Aerial crown-view tile of a tropical tree (Barro Colorado Island, Panama), acquired 20250317:
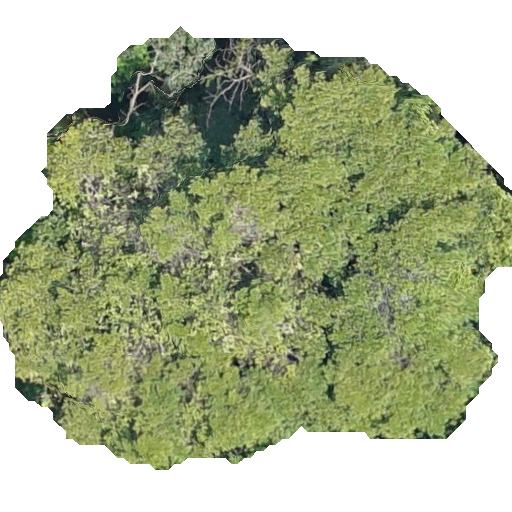
Species: Terminalia amazonia
GBIF accepted scientific name: Terminalia amazonica
Crown area: 254.778 m²